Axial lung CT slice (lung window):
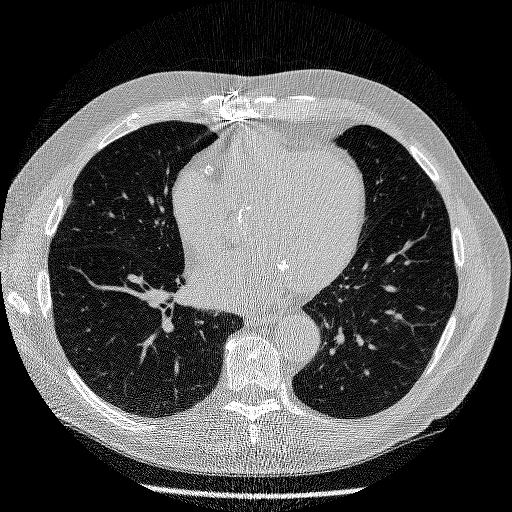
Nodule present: no